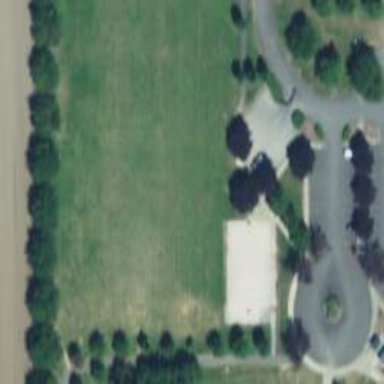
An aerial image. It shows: Soccer pitch in park.